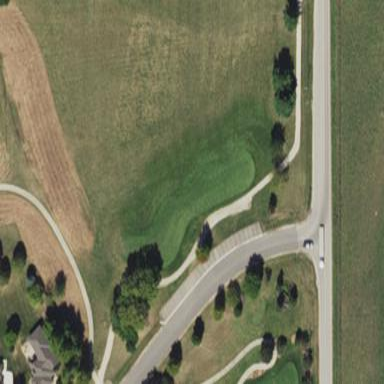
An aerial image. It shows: Golf tee on grassy land.